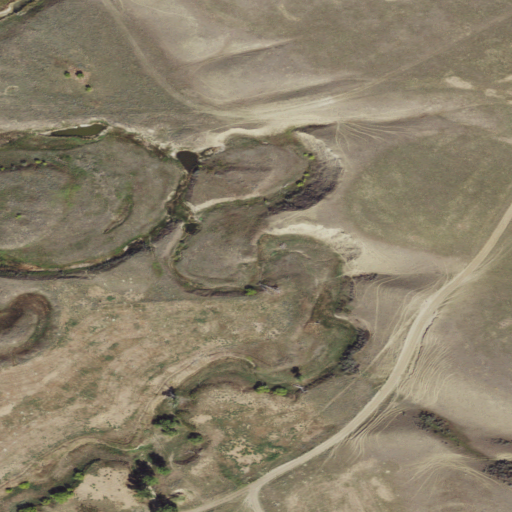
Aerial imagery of valley in Montana named Little Box Elder Coulee containing grassland, woody wetlands, shrub, cultivated crops, and open development